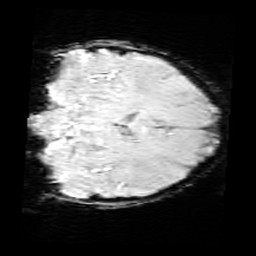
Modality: SWI
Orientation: coronal
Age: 12
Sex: female
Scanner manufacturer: siemens
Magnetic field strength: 3 T
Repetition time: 0.027 s
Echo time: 0.02 s